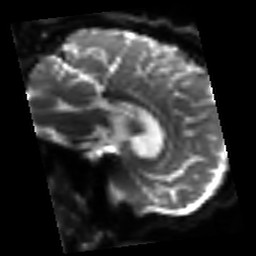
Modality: sbref
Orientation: sagittal
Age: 59
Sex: male
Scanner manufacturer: siemens
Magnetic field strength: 3 T
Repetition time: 3.2 s
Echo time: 0.081 s